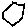
Label: hexagon